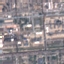
Label: Industrial